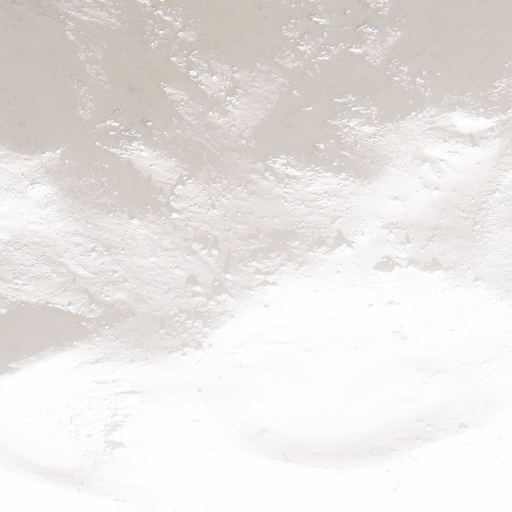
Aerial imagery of mountain in Alaska named Mount Kliuchef containing only unknown